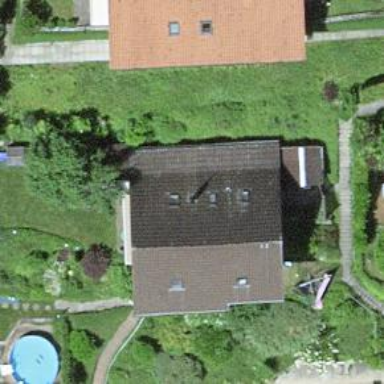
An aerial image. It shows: Residential building.